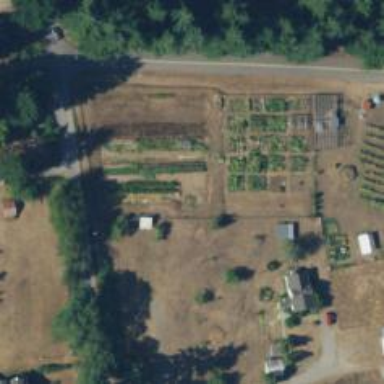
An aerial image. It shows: Area designated for allotments.